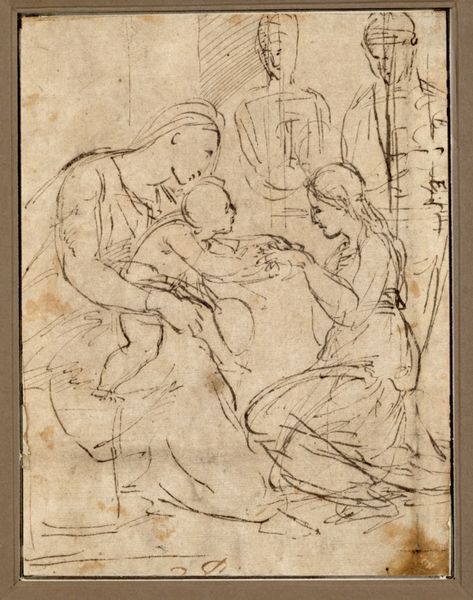
Titel: Vermählung der heiligen Katharina
Künstler: Raffaello Santi
Standort: Wien
Institution: Albertina, Wien
Schlagwörter: feder, hand, kopf, mann, frauen, menschen, sitzen, braun, finger, frau, grau, hintergrund, kleid, mund, männer, nase, ohr, raum, schwarz, skizze, zeichnung, zimmer, blick, schleier, gericht, arm, arme, gesicht, halten, rahmen, stehen, hände, haare, lange haare, familie, kind, mutter, tochter, bein, papier, schattierung, baby, rand, soldaten, spielen, trennung, schoß, knie, striche, spiel, tusche, kohle, schraffur, waffen, knien, soldat, helm, entwurf, rüstung, tinte, fleck, zuneigung, flecken, römer, christus, jesus, zeichnun, maria, magdalena, anbetung, berührung, kniende, schuld, rembrand, huldigen, verehren, mon, #hintergrund, holdigen